Question: We are getting joint data in JSON Objects format. The data is streaming live on the Chrome Console as you can see in the picture.
How do we take this data (from the Chrome Console) and send it over to a C# file on the computer in real-time?

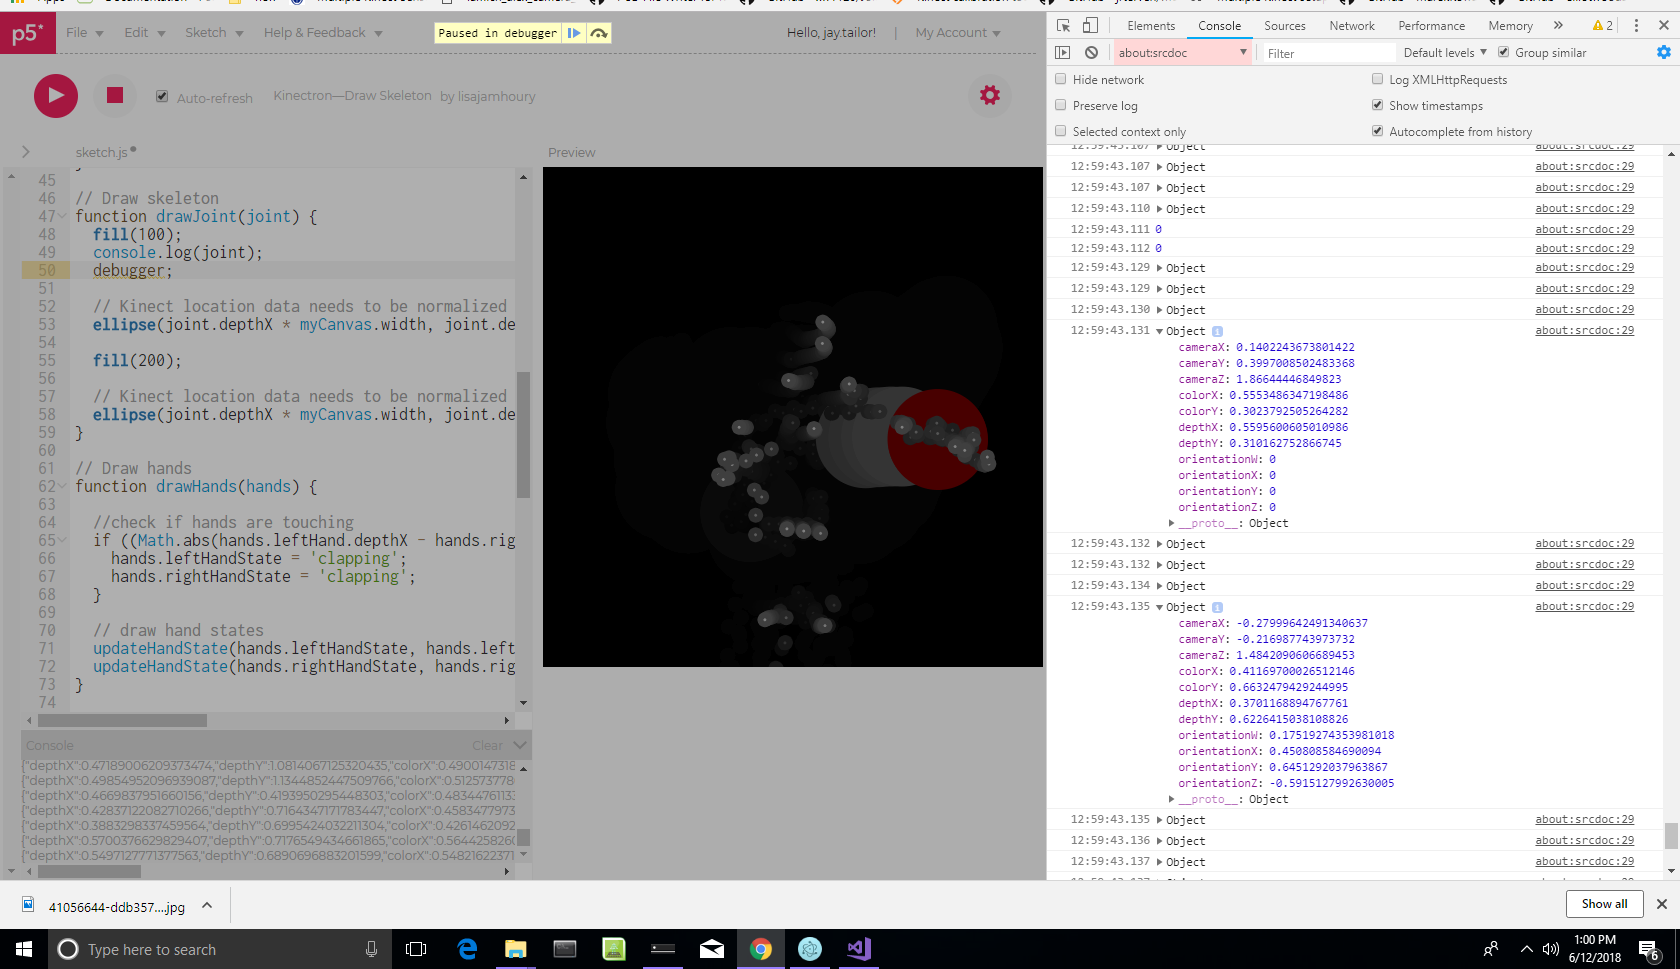
Answer: Here is some basic c# websocket code, it doesnt have to convert the data it receives to a string. I was just testing some stuff
C# simple websocket connection
'''
using System;
using System.Collections.Generic;
using System.Net;
using System.Net.Sockets;
using System.Security.Cryptography;
using System.Text;
using System.Text.RegularExpressions;
using System.Threading;
using System.Windows;
public partial class MainWindow : Window
{
private Websocket_listen _listener;
public MainWindow()
{
_listener = new Websocket_listen("127.0.0.1", 13000);
_listener.StringReceived += _listener_StringReceived;
_listener.Start();
}
private void MainWindow_Closing(object sender, System.ComponentModel.CancelEventArgs e)
{
_running = false;
_listener.Stop();
}
private void _listener_StringReceived(string received)
{
}
}
public class Websocket_listen
{
public readonly int port = 13000;
public readonly IPAddress localAddr;
private TcpListener server = null;
private TcpClient client = null;
private NetworkStream stream = null;
private bool connected = false;
private byte[] bytes = new byte[2048];
private byte[] _last_key = new byte[4];
private int _last_message_length;
private bool read_more_message;
private Thread _current_thread;
private bool _running = true;
private int _received = 0;
private StringBuilder _results = new StringBuilder();
public event Action<string> StringReceived = null;
public Websocket_listen(string ipaddress, int port)
{
this.port = port;
localAddr = IPAddress.Parse(ipaddress);
server = new TcpListener(localAddr, port);
}
public void _running_loop()
{
while (_running)
{
try
{
server.Server.ReceiveTimeout = 5000;
server.Server.SendTimeout = 5000;
client = server.AcceptTcpClient();
// Get a stream object for reading and writing
stream = client.GetStream();
}
catch (Exception ex)
{
continue;
}
while (_running)
{
try
{
try
{
l.AcquireWriterLock(-1);
if (messsages.Count > 0)
{
byte[] msg = System.Text.Encoding.ASCII.GetBytes(messsages[0]);
//byte[] msg = System.Text.Encoding.ASCII.GetBytes("Connected to " + Environment.MachineName);
Array.Copy(msg, 0, bytes, 2, msg.Length);
bytes[0] = 0x81;
bytes[1] = (byte)msg.Length;
// Send back a response.
stream.Write(bytes, 0, msg.Length + 2);
messsages.RemoveAt(0);
}
}
finally
{
l.ReleaseWriterLock();
}
}
catch { }
try
{
_received = stream.Read(bytes, 0, bytes.Length);
}
catch
{
continue;
}
if (_received == 0)
continue;
if (!connected)
{
_is_connection();
continue;
}
if (!_parse_message())
break;
}
}
try
{
stream.Close();
client.Close();
}
catch (Exception ex)
{
}
}
private bool _parse_message()
{
int offset = 0;
int message_length = 0;
if (read_more_message)
{
_last_message_length -= bytes.Length;
message_length = _last_message_length;
if (message_length < bytes.Length)
message_length += 8;
}
else
{
_results.Clear();
var trigger = bytes[0];
var magic_byte = bytes[1];
bool is_text = (0x1 & trigger) != 0;
bool is_fin = (0x80 & trigger) != 0;
if (trigger == 0x88)
{
connected = false;
return false;
}
/*
text = 0x81
binary = 0x82
close 0x88
ping 0x89
pong -0x8A
*/
if (!is_fin)
{
return true;
}
if (!is_text)
{
return true;
}
//If the second byte minus 128 is between 0 and 125, this is the length of message.
//If it is 126, the following 2 bytes (16-bit unsigned integer), if 127, the following 8 bytes (64-bit unsigned integer) are the length.
var r = magic_byte - 128;
var key_starts_at = 0;
if (r <= 125)
{
key_starts_at = 2;
message_length = r;
}
else if (r == 126)
{
key_starts_at = 4;
message_length = BitConverter.ToUInt16(new byte[] { bytes[3], bytes[2] }, 0);
}
else if (r == 127)
{
key_starts_at = 10;
for (var m = 7; m >= 0; --m)
{
message_length += bytes[m] << (8 * (7 - m));
}
}
else
{
// not documented
}
//// because its encoded
_last_message_length = message_length;
Array.Copy(bytes, key_starts_at, _last_key, 0, 4);
offset = key_starts_at + 4;
}
for (var mx = 0; mx < message_length && offset + mx < bytes.Length; ++mx)
{
bytes[offset + mx] = (byte)(bytes[offset + mx] ^ _last_key[mx % 4]);
}
var new_result = System.Text.Encoding.ASCII.GetString(bytes, offset, Math.Min(message_length, bytes.Length - offset));
_results.Append(new_result);
read_more_message = message_length > bytes.Length;
if (!read_more_message)
{
try
{
StringReceived?.Invoke(_results.ToString());
}
catch (Exception ex)
{
}
}
return true;
}
private void _is_connection()
{
try
{
string data = System.Text.Encoding.ASCII.GetString(bytes, 0, _received);
if (!new Regex("^GET").IsMatch(data))
return;
Byte[] response = Encoding.UTF8.GetBytes("HTTP/1.1 101 Switching Protocols" + Environment.NewLine
+ "Connection: Upgrade" + Environment.NewLine
+ "Upgrade: websocket" + Environment.NewLine
+ "Sec-WebSocket-Accept: " + Convert.ToBase64String(
SHA1.Create().ComputeHash(
Encoding.UTF8.GetBytes(
new Regex("Sec-WebSocket-Key: (.*)").Match(data).Groups[1].Value.Trim() + "258EAFA5-E914-47DA-95CA-C5AB0DC85B11"
)
)
) + Environment.NewLine
+ Environment.NewLine);
stream.Write(response, 0, response.Length);
connected = true;
}
catch (Exception ex)
{
}
}
public void Stop()
{
_running = false;
}
public void Start()
{
// Start listening for client requests.
server.Start();
_current_thread = new Thread(new ThreadStart(_running_loop));
_current_thread.Start();
}
ReaderWriterLock l = new ReaderWriterLock();
List<string> messsages = new List<string>();
internal void Send(string msg)
{
try
{
l.AcquireWriterLock(-1);
messsages.Add(msg);
}
catch
{
}
finally
{
l.ReleaseWriterLock();
}
}
}
'''
not a very robust javascript simple websocket to connect to c# with the same port
'''
try {
var isopen = false;
connection = new WebSocket('ws://127.0.0.1:13000');
// When the connection is open, send some data to the server
connection.onopen = function () {
isopen = true;
connection.send('Ping'); // Send the message 'Ping' to the server
$('#open_messages').html("connection made
<br>");
$('#socket_errors').html("");
};
// Log errors
connection.onerror = function (error) {
console.log('WebSocket Error ', error);
$('#socket_errors').html(error.currentTarget.url + " failed
<br><button id="reconnect">Try to connect</button>");
};
// Log messages from the server
connection.onmessage = function (e) {
console.log('Server: ', e);
$('#messages').append(e.data + "
<br>");
};
connection.onclose = function(x) {
console.log('closed ', x);
$('#open_messages').html("Disconnected
<br>");
$('#socket_errors').html("<button id="reconnect">Connect</button>");
};
} catch (err) {
console.log(err);
}
'''
That should get you started sending data back and forth, but will probably need extra exception handling.
Not sure if sending strings across is efficient, by you could probably change the data later.